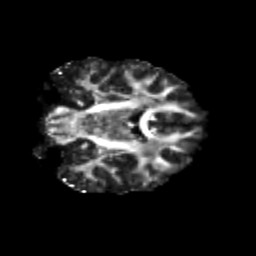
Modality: FA
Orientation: coronal
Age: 25
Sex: female
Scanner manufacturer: siemens
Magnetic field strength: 3 T
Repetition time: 3.5 s
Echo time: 0.125 s